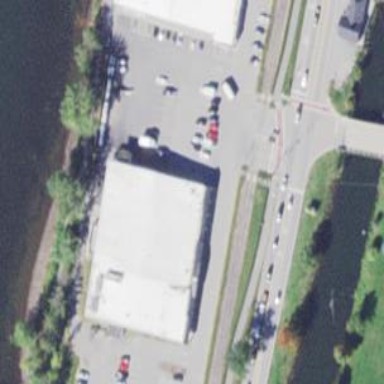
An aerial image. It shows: Supermarket.